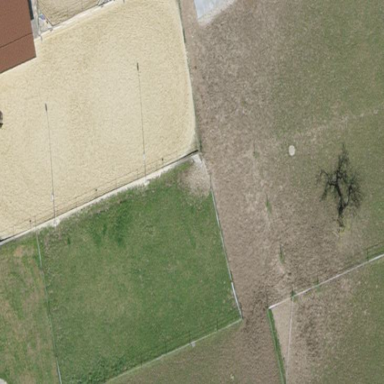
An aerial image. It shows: Area designated for horse riding.